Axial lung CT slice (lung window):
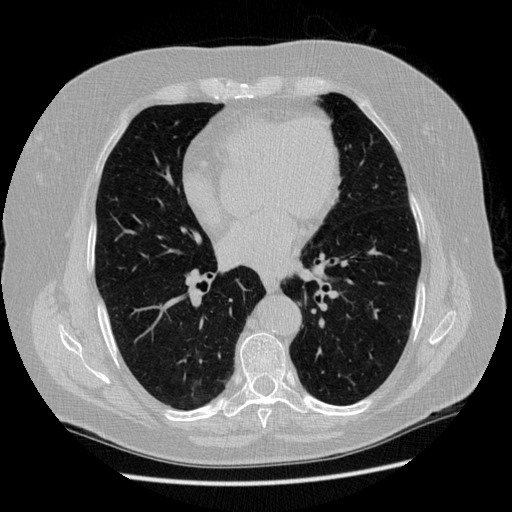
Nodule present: no